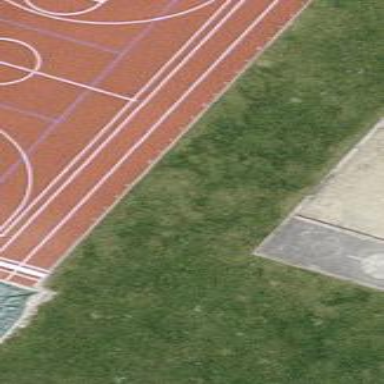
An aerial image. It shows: Track in leisure land.